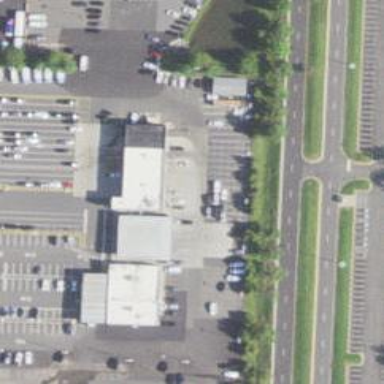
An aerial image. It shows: Car rental service.